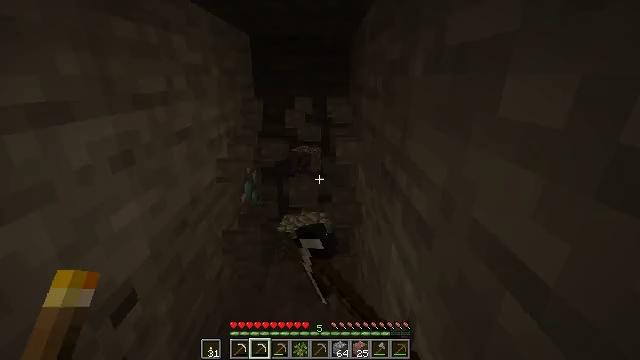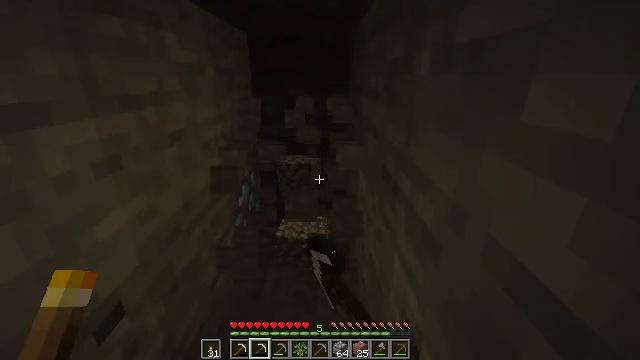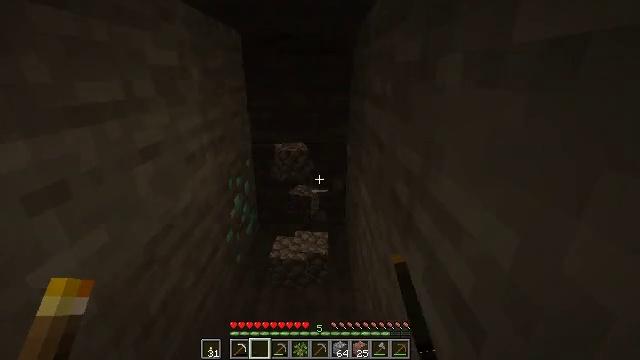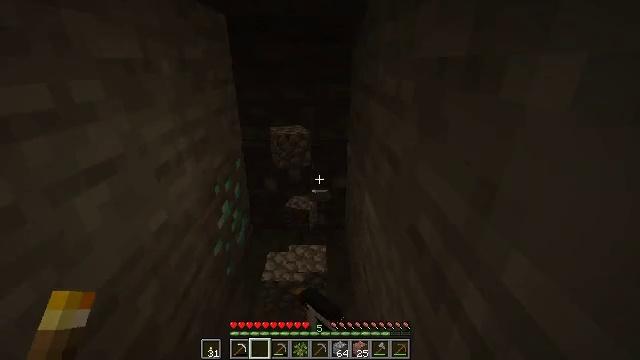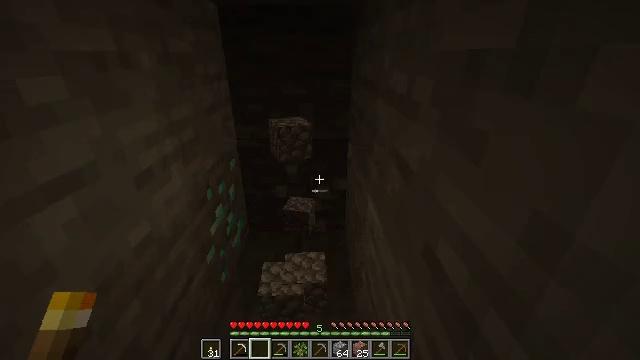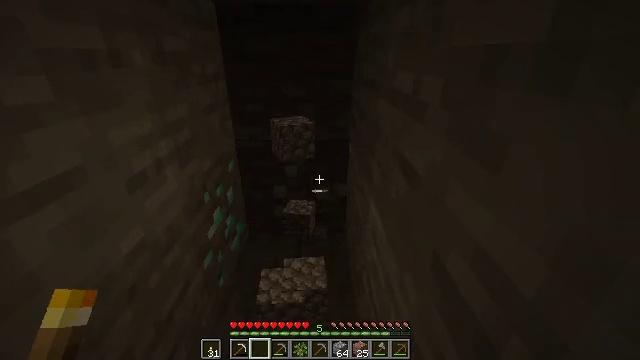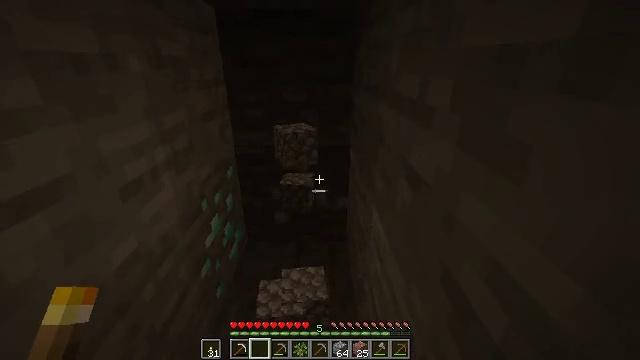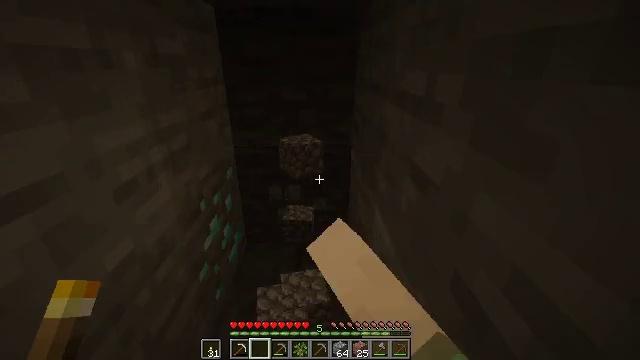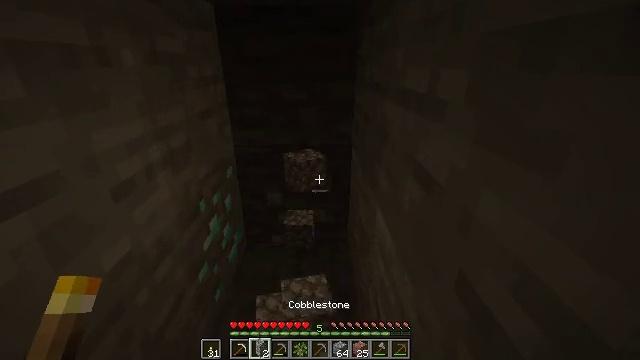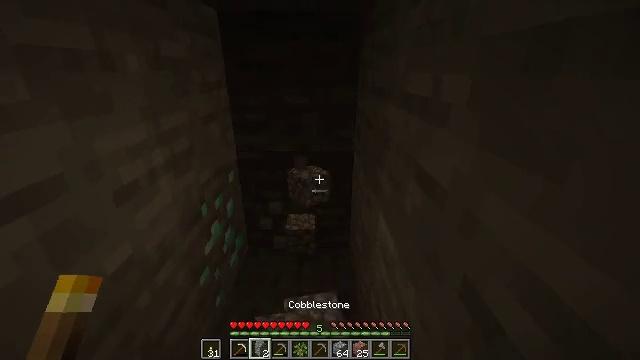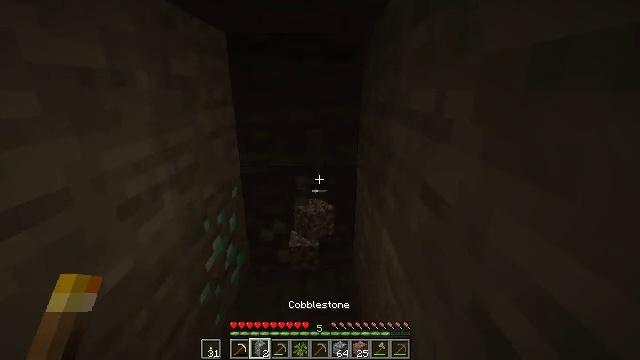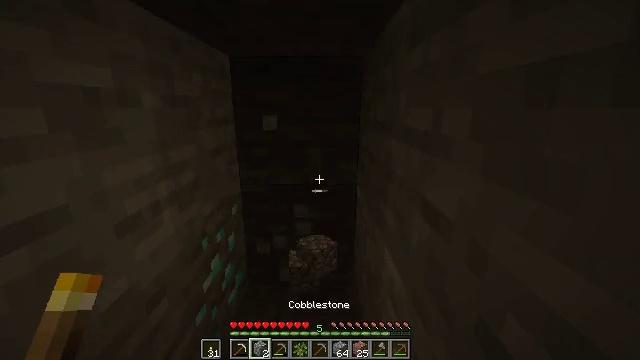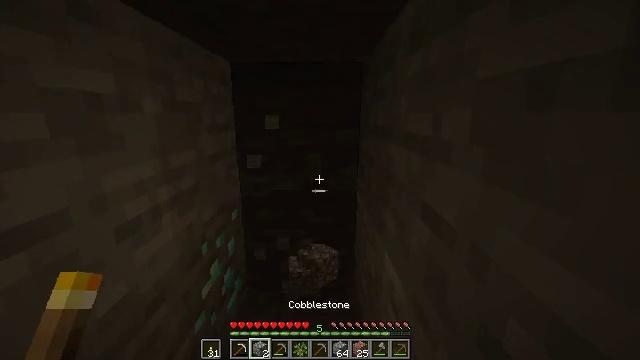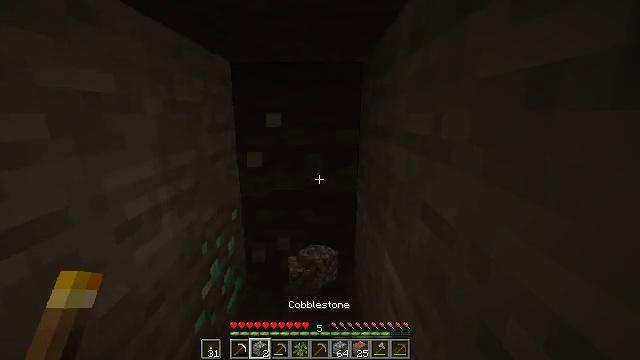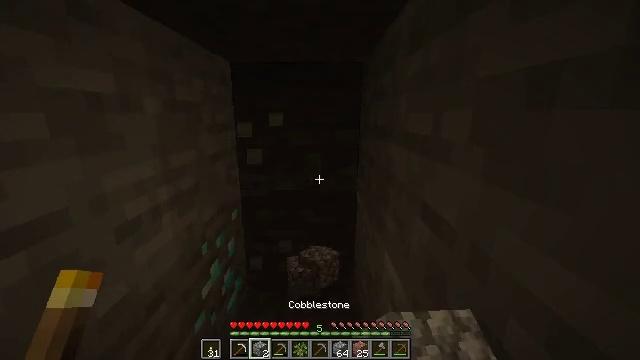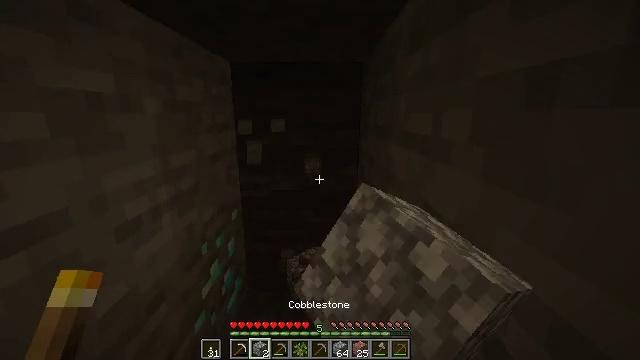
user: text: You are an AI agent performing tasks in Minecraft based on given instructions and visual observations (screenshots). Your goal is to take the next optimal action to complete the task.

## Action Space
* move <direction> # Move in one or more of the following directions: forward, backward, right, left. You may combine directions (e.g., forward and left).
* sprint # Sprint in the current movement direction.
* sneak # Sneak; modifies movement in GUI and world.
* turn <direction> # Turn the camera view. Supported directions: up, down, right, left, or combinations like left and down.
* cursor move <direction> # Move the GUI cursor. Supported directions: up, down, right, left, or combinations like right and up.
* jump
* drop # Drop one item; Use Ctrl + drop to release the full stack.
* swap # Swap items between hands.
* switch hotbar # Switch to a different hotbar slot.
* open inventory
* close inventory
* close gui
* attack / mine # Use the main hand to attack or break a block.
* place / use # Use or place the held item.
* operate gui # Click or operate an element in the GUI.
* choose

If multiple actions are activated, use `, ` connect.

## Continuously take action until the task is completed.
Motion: motion action
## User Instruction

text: Break diamond ore deep in the cave.
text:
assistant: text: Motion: move forward, attack / mine
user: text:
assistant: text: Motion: move forward, attack / mine
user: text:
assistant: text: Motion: move forward, turn down, attack / mine
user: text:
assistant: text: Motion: turn down, attack / mine
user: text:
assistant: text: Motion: attack / mine
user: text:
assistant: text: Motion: turn up, attack / mine
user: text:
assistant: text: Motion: attack / mine
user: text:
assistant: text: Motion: attack / mine
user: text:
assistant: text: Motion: turn up, attack / mine
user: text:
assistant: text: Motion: turn up, attack / mine
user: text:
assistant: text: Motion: turn up, attack / mine
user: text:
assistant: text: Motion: turn up, attack / mine
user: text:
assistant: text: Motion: attack / mine
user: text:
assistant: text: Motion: attack / mine
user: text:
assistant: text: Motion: attack / mine
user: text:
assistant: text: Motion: attack / mine
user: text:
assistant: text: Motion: turn down, attack / mine
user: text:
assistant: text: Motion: move forward, turn down, attack / mine
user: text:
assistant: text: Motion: move forward, turn left and down, attack / mine
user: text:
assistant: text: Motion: move forward and move right, turn left and down
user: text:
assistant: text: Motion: move forward and move right, turn left and down
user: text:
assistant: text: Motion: move forward and move right, turn left
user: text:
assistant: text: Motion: turn left
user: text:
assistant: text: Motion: turn left
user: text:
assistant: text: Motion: turn left
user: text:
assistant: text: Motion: turn left and down, switch to hotbar 1
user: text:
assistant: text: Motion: turn left, switch to hotbar 1
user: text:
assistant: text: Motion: turn left, switch to hotbar 1
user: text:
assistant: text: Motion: turn left
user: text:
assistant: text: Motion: turn left and down